Question: This is my code:
'''
<asp:Repeater ID="DataViewer" runat="server">
<ItemTemplate>
<div style='border: 0px; width:600px;overflow-x: auto; overflow-y: hidden;'>
<div style='float:left;'><%# Eval("DriverId") %>&nbsp;&nbsp;&nbsp;&nbsp;</div>
<div style='border: 3px solid black; float:left; height: 50px;'>
<div style='border: 0px; float:left; height: 50px; width:<%# Eval("OrderCount") %>cm;'><%# Eval("OrderCount") %></div>
<div style='position:relative; border: 0px; float:right; height: 50px; width:<%# Eval("OrderCountWhereNameIsNotNull") %>cm; background-color: red;'><%# Eval("OrderCountWhereNameIsNotNull") %></div>
</div>
</div>
<BR/>
</ItemTemplate>
'''
instead of placing the divs one besdies another, i need to put them on over another: image attached

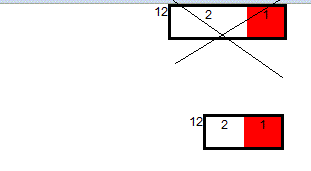
Answer: Here is <URL>
'''
<div style='border: 0px; width:600px;overflow-x: auto; overflow-y: hidden;'>
<div style='float:left;'>&nbsp;&nbsp;&nbsp;&nbsp;</div>
<div style='border: 3px solid black; float:left; height: 50px;'>
<div style='border: 0px; float:left; height: 50px; width:150px'>
<div style='float: right; border: 0px; height: 50px; width: 50px; background-color: red;'></div>
</div>
</div>
</div>
'''